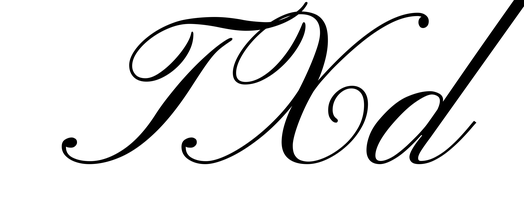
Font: PinyonScript-Regular